Identify the alterations between these two images.
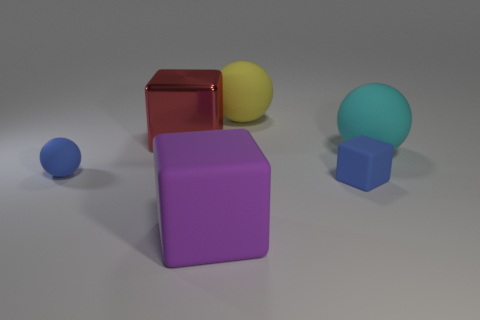
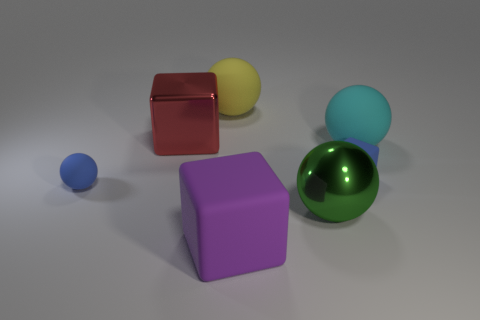
the large green metallic ball that is in front of the small blue sphere has been added
the big green metallic sphere that is in front of the big cyan sphere has been added
the big green metal ball on the right side of the purple thing has appeared
the metal sphere has been newly placed
the green thing has been newly placed
the large green thing has been newly placed